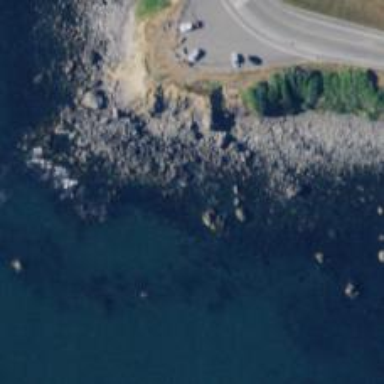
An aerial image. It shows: Picturesque coastline scene.